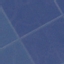
Land use / land cover: AnnualCrop